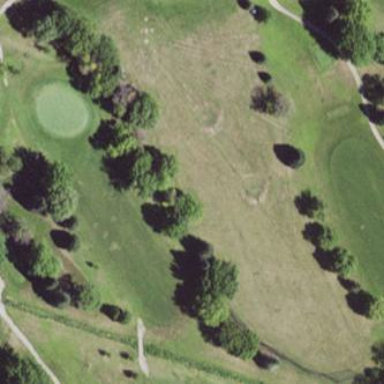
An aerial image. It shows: Grassy area designated for driving range golf.